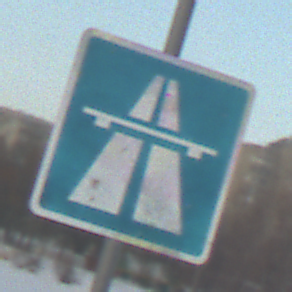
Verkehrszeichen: Autobahn
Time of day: SunriseSunset
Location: Outdoor (Nature)
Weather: PartlyCloudy
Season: NotSpecified
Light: Natural